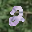
Label: 2